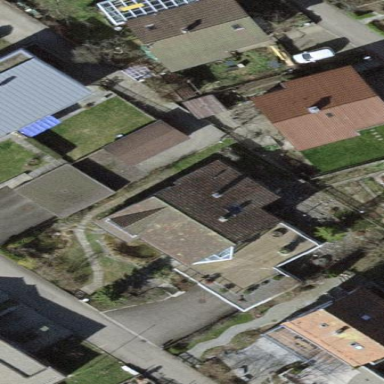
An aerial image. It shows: Residential building with gabled roof made of rosybrown roof tiles. The roof orientation is across.